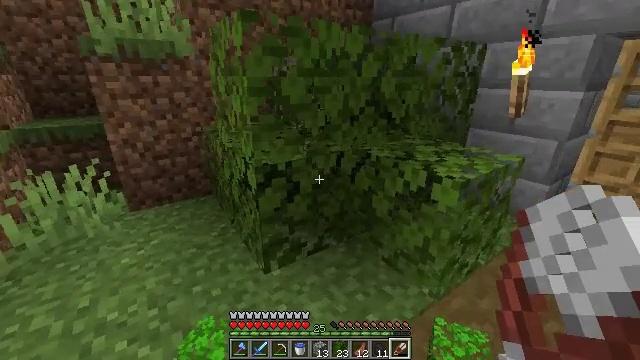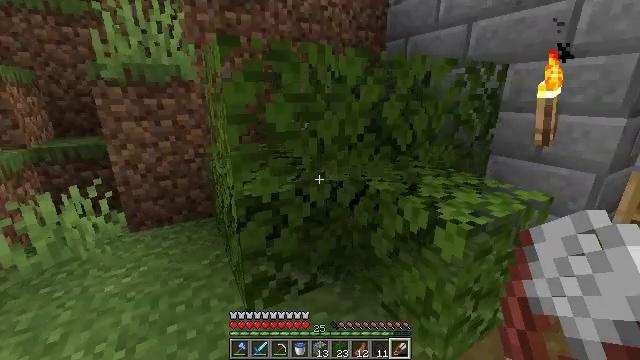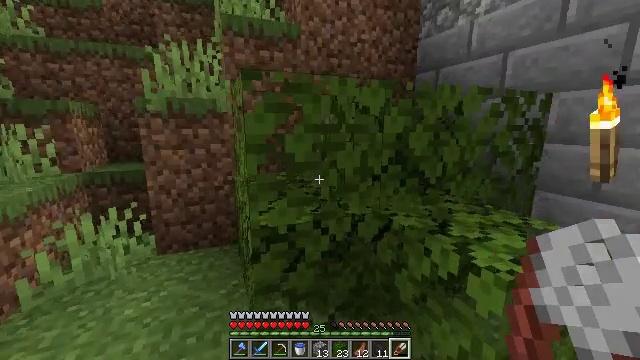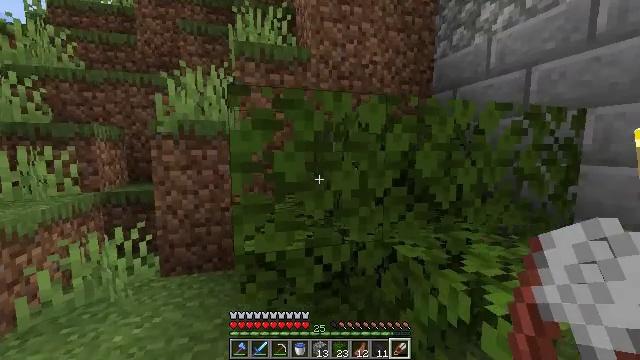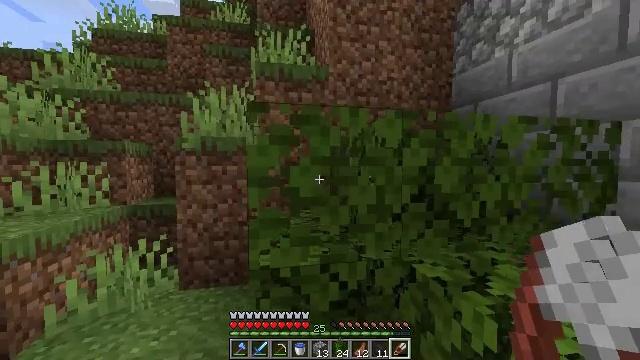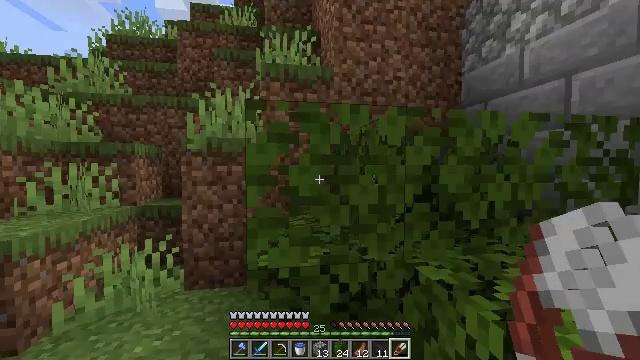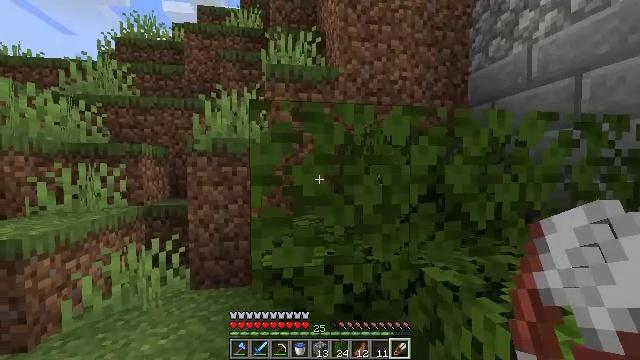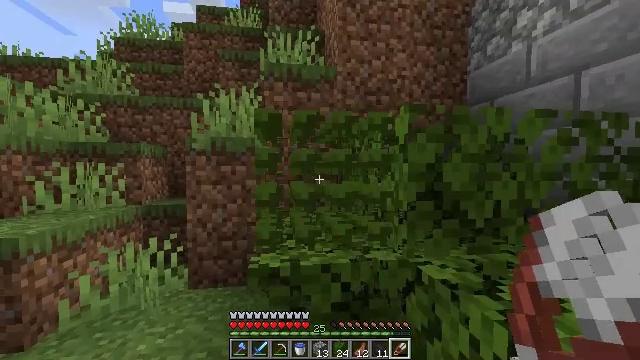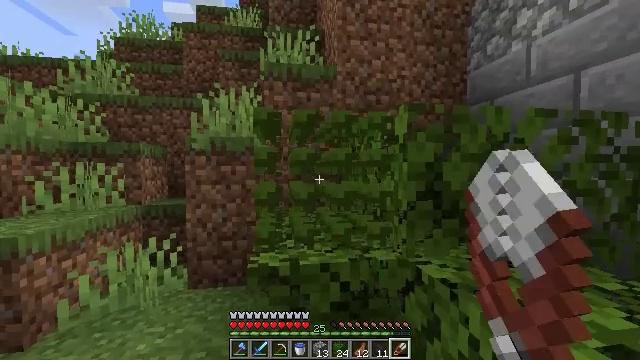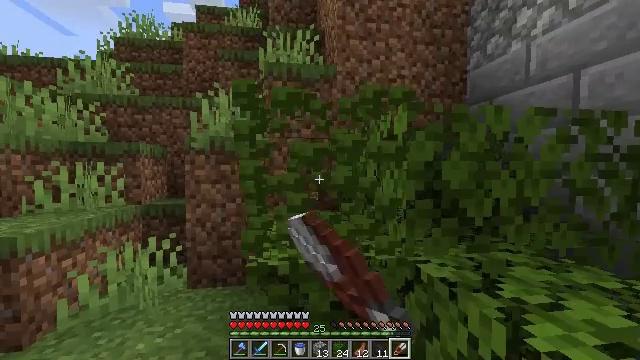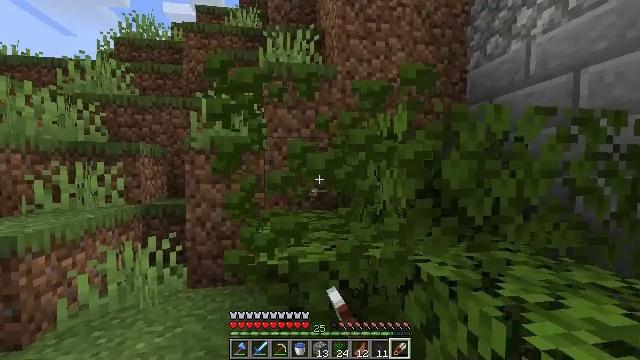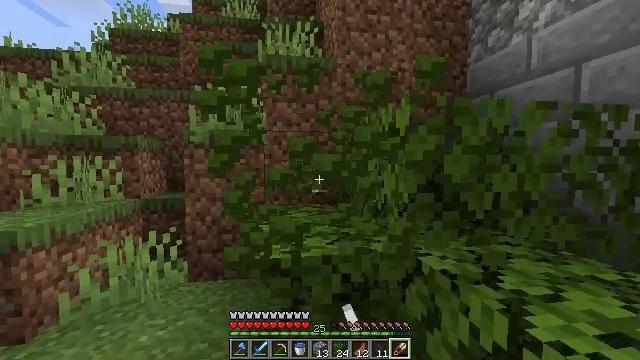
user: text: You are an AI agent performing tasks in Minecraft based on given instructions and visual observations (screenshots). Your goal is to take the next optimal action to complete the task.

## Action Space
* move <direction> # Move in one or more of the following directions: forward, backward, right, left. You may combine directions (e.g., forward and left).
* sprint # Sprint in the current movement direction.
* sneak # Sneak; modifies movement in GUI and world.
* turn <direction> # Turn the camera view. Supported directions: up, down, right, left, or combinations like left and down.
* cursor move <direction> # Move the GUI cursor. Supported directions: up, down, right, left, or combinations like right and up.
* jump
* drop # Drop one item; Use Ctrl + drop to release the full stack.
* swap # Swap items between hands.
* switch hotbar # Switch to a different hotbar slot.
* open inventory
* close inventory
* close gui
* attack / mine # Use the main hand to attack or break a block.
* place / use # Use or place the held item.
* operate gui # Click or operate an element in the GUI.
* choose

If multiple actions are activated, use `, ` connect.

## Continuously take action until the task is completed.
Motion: motion action
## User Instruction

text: Use shears to efficiently mine dark oak leaves.
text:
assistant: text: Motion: move forward and move right, turn left and up
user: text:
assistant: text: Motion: move forward and move right, turn left and up
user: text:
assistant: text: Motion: turn left and up
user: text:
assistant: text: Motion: turn left and up
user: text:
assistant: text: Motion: turn left
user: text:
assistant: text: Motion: turn left
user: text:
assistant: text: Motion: attack / mine
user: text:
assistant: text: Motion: attack / mine
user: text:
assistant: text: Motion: attack / mine
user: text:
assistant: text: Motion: no_op
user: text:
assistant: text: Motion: move left, turn down
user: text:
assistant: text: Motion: no_op